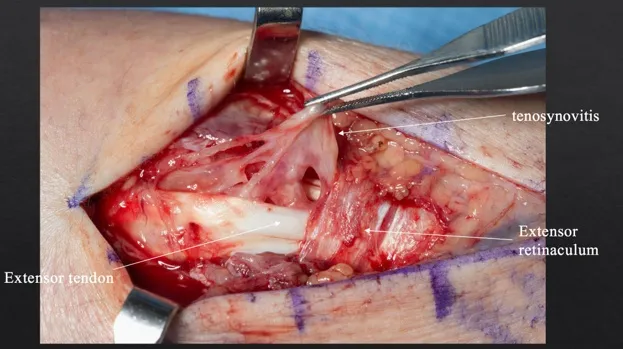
Intraoperative photograph showing inflammation in the fourth
extensor compartment and tenosynovitis.
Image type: medical_photograph (other_medical_photograph)